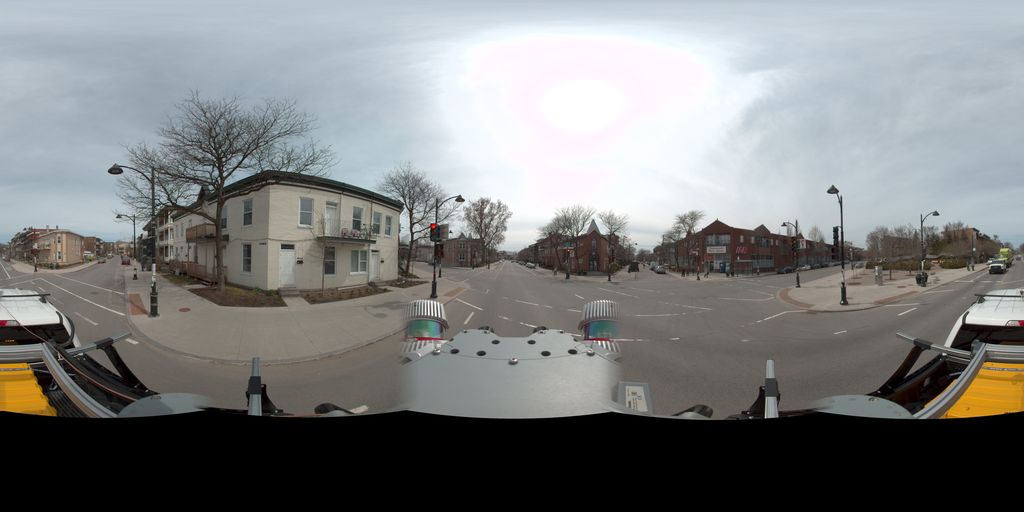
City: quebec_city